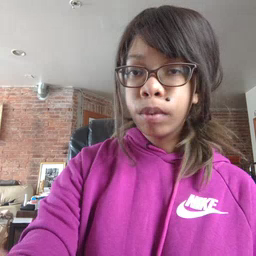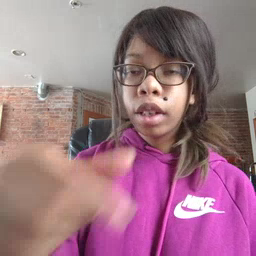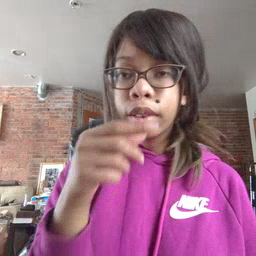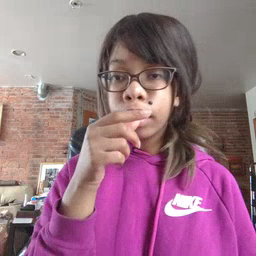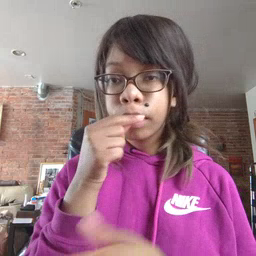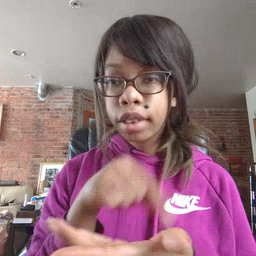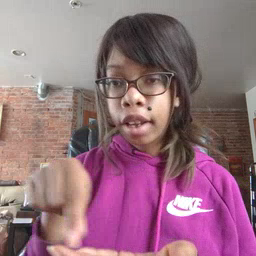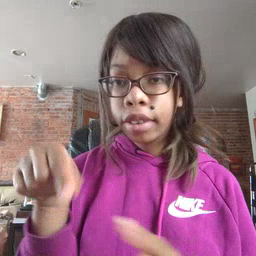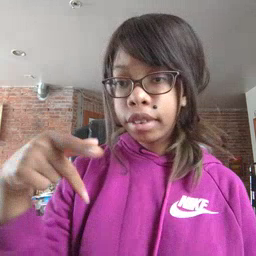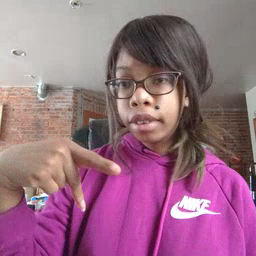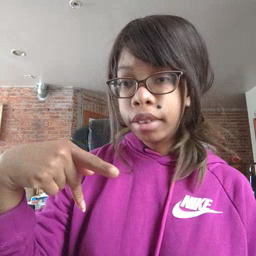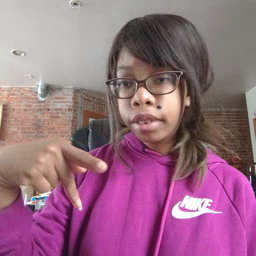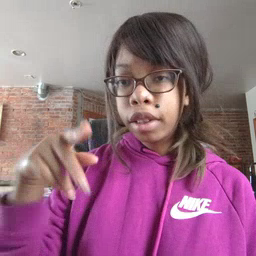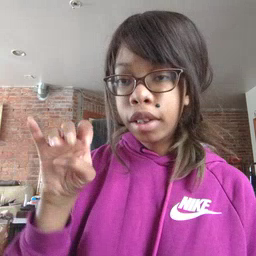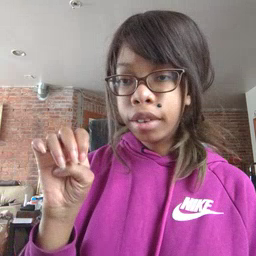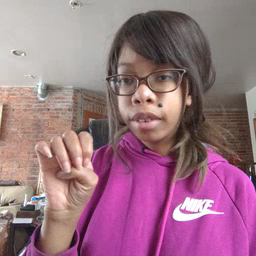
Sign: pencil